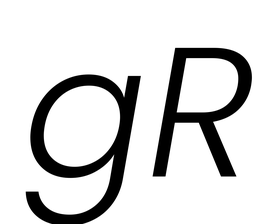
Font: Poppins-LightItalic